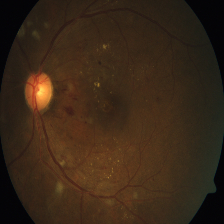
Diabetic retinopathy grade: Severe